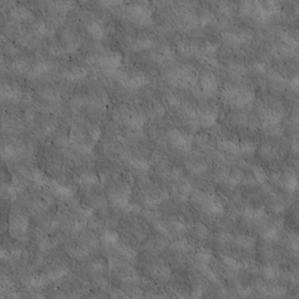
Label: non_frost